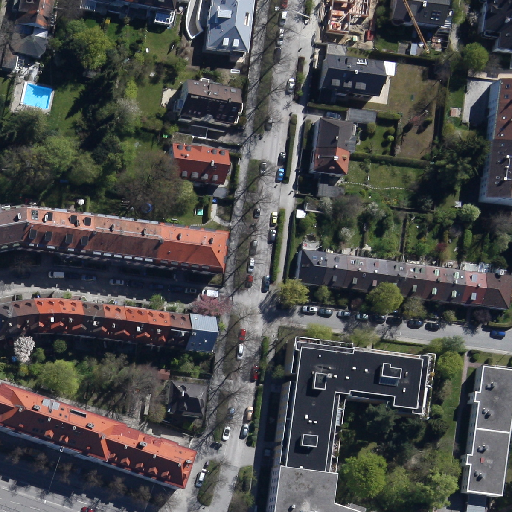
Referring expression: van